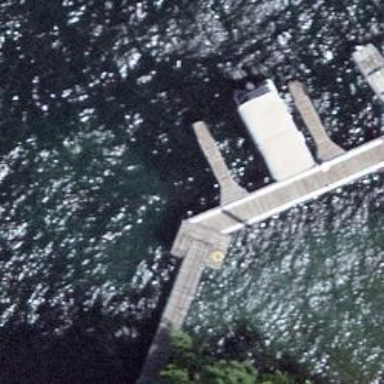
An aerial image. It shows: Man-made pier.